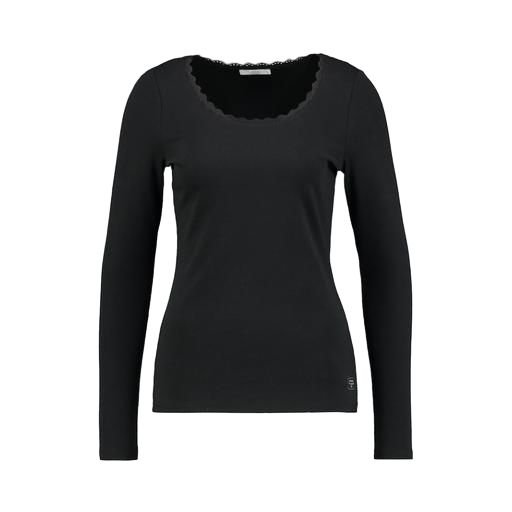
long-sleeve t-shirt only macy, scalloped neckline, black women's long sleeve t-shirt, white background